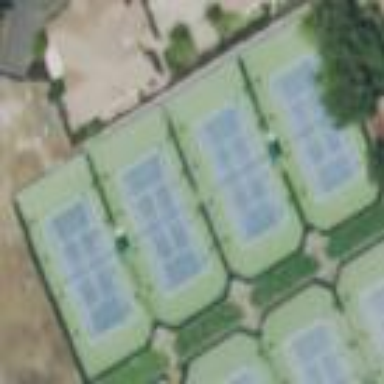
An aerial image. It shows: Tennis court on pitch.